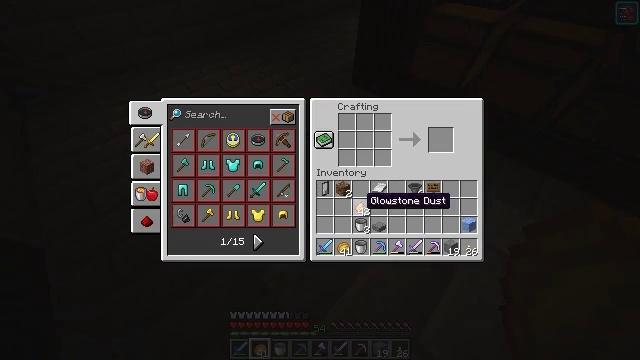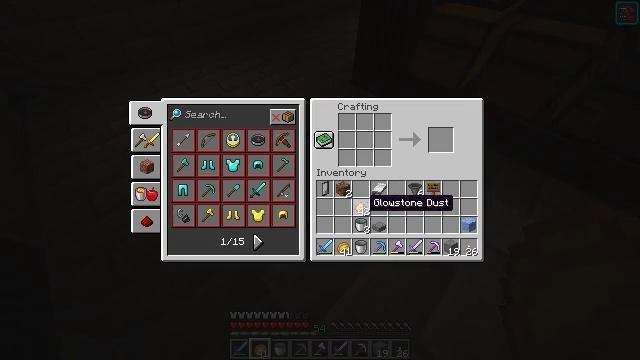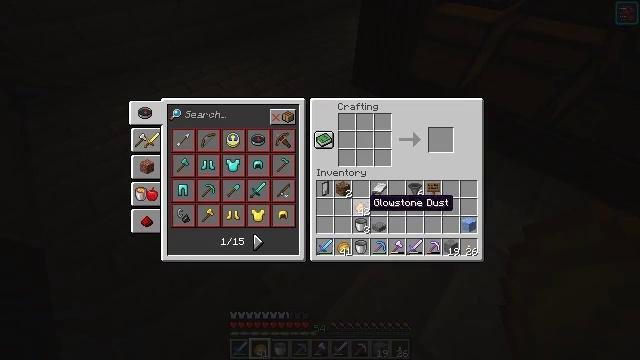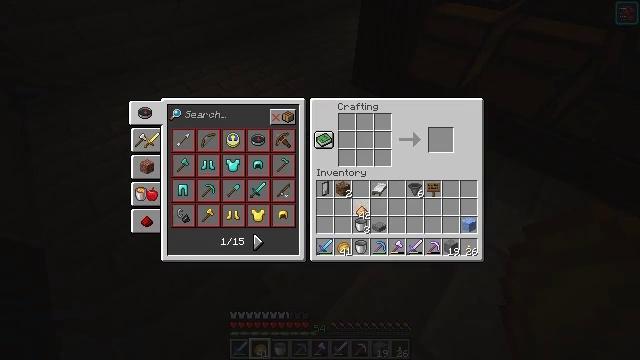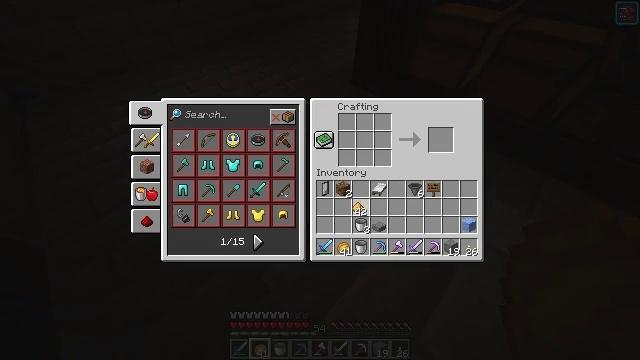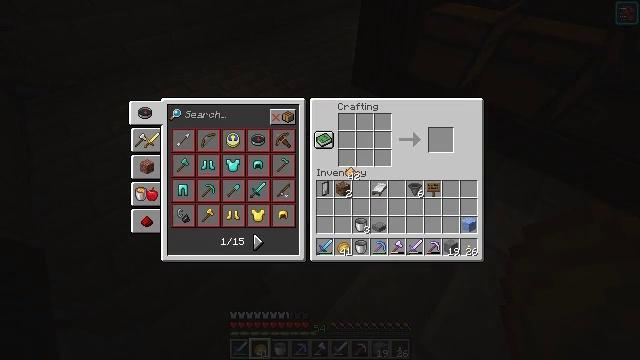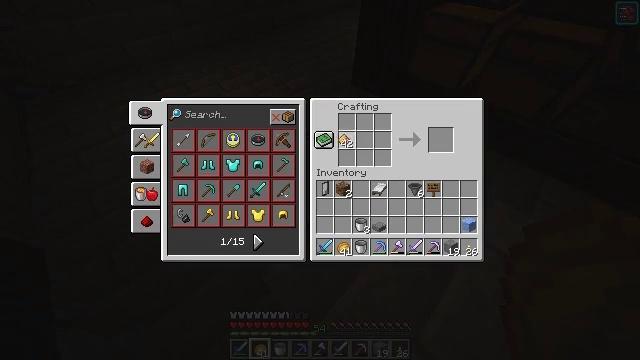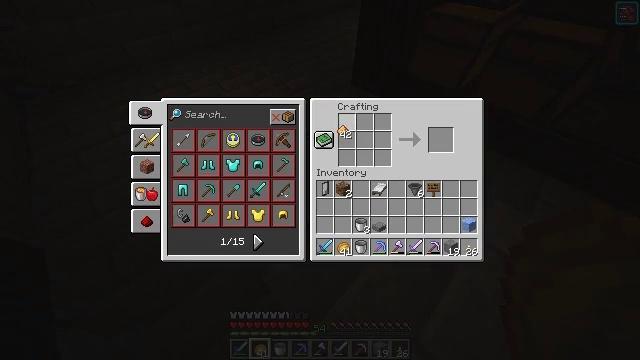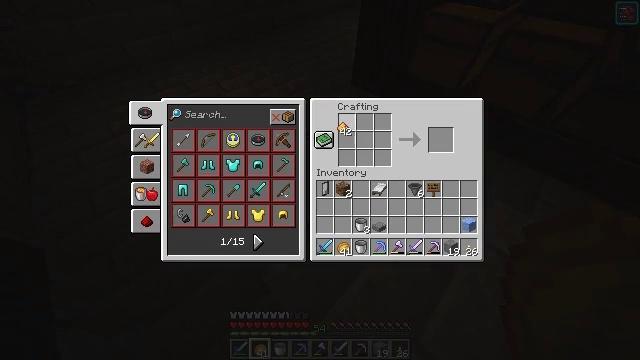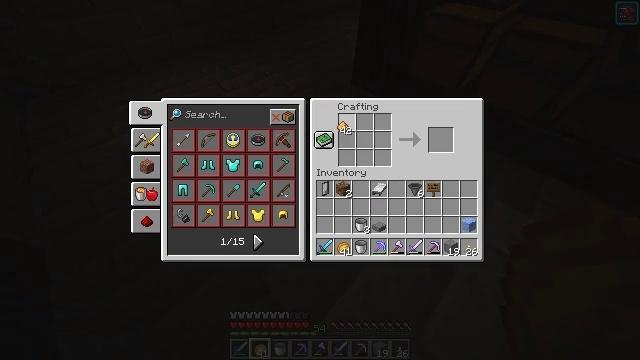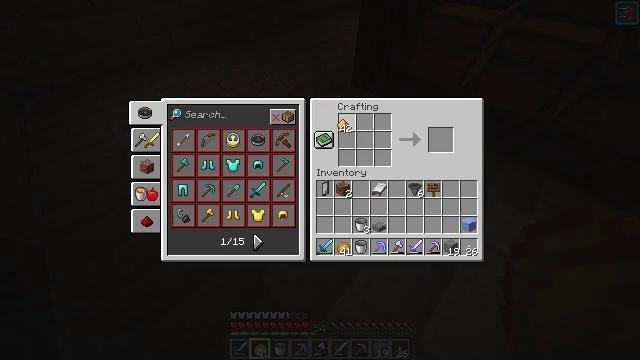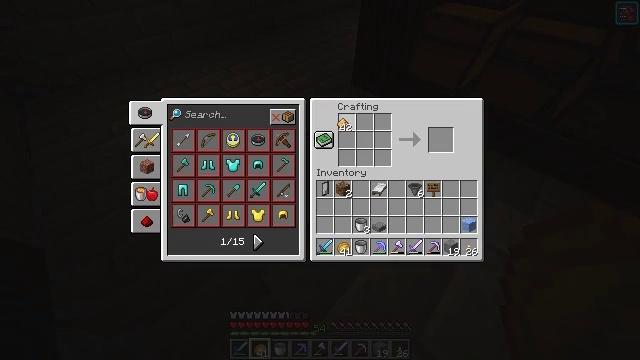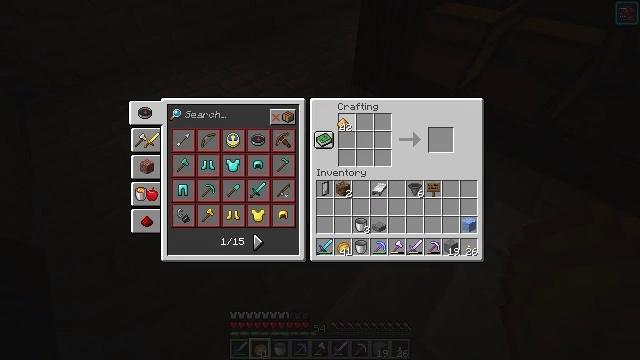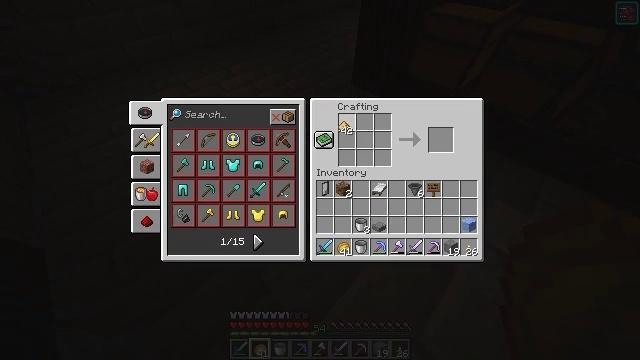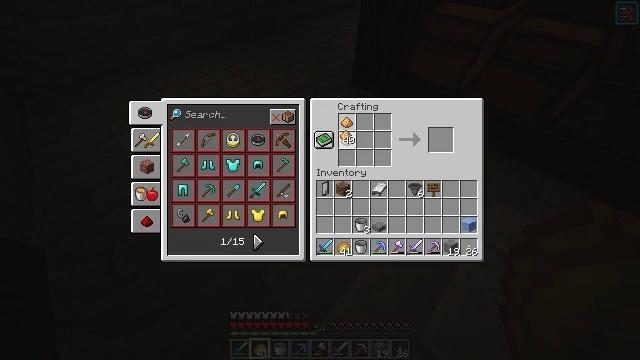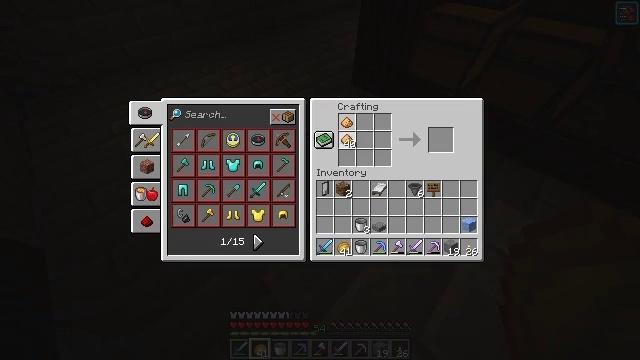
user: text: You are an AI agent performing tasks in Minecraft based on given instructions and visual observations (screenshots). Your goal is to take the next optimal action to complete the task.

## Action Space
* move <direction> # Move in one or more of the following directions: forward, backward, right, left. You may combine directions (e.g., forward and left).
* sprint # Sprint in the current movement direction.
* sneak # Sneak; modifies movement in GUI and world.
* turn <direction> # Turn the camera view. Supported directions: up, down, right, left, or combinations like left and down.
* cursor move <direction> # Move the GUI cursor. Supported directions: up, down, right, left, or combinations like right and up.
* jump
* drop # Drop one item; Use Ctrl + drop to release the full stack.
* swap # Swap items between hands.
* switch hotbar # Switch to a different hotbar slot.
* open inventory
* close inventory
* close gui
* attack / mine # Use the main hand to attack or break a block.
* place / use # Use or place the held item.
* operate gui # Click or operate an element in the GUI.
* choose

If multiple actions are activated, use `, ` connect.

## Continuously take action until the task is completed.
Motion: motion action
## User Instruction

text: Combine glowstone dust to craft a glowstone.
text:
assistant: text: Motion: no_op
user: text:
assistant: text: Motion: no_op
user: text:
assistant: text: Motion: operate gui
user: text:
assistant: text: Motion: operate gui
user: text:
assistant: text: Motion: cursor move left and up
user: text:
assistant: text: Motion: cursor move left and up
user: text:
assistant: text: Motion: cursor move up
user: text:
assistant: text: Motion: no_op
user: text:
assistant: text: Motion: no_op
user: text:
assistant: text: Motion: no_op
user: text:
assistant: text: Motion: no_op
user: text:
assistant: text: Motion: choose
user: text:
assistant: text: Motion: choose
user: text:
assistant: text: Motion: cursor move down, choose
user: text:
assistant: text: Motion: choose
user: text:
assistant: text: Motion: choose
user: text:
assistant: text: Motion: cursor move down, choose
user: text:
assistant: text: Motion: choose
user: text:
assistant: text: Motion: choose
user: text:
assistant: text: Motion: choose
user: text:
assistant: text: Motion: choose
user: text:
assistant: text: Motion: cursor move up, choose
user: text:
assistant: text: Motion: choose
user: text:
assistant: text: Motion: choose
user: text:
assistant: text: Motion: choose
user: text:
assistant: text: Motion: cursor move right, choose
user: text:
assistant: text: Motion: choose
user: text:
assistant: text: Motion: choose
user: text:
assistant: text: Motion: cursor move down, choose
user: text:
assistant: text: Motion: cursor move down, choose